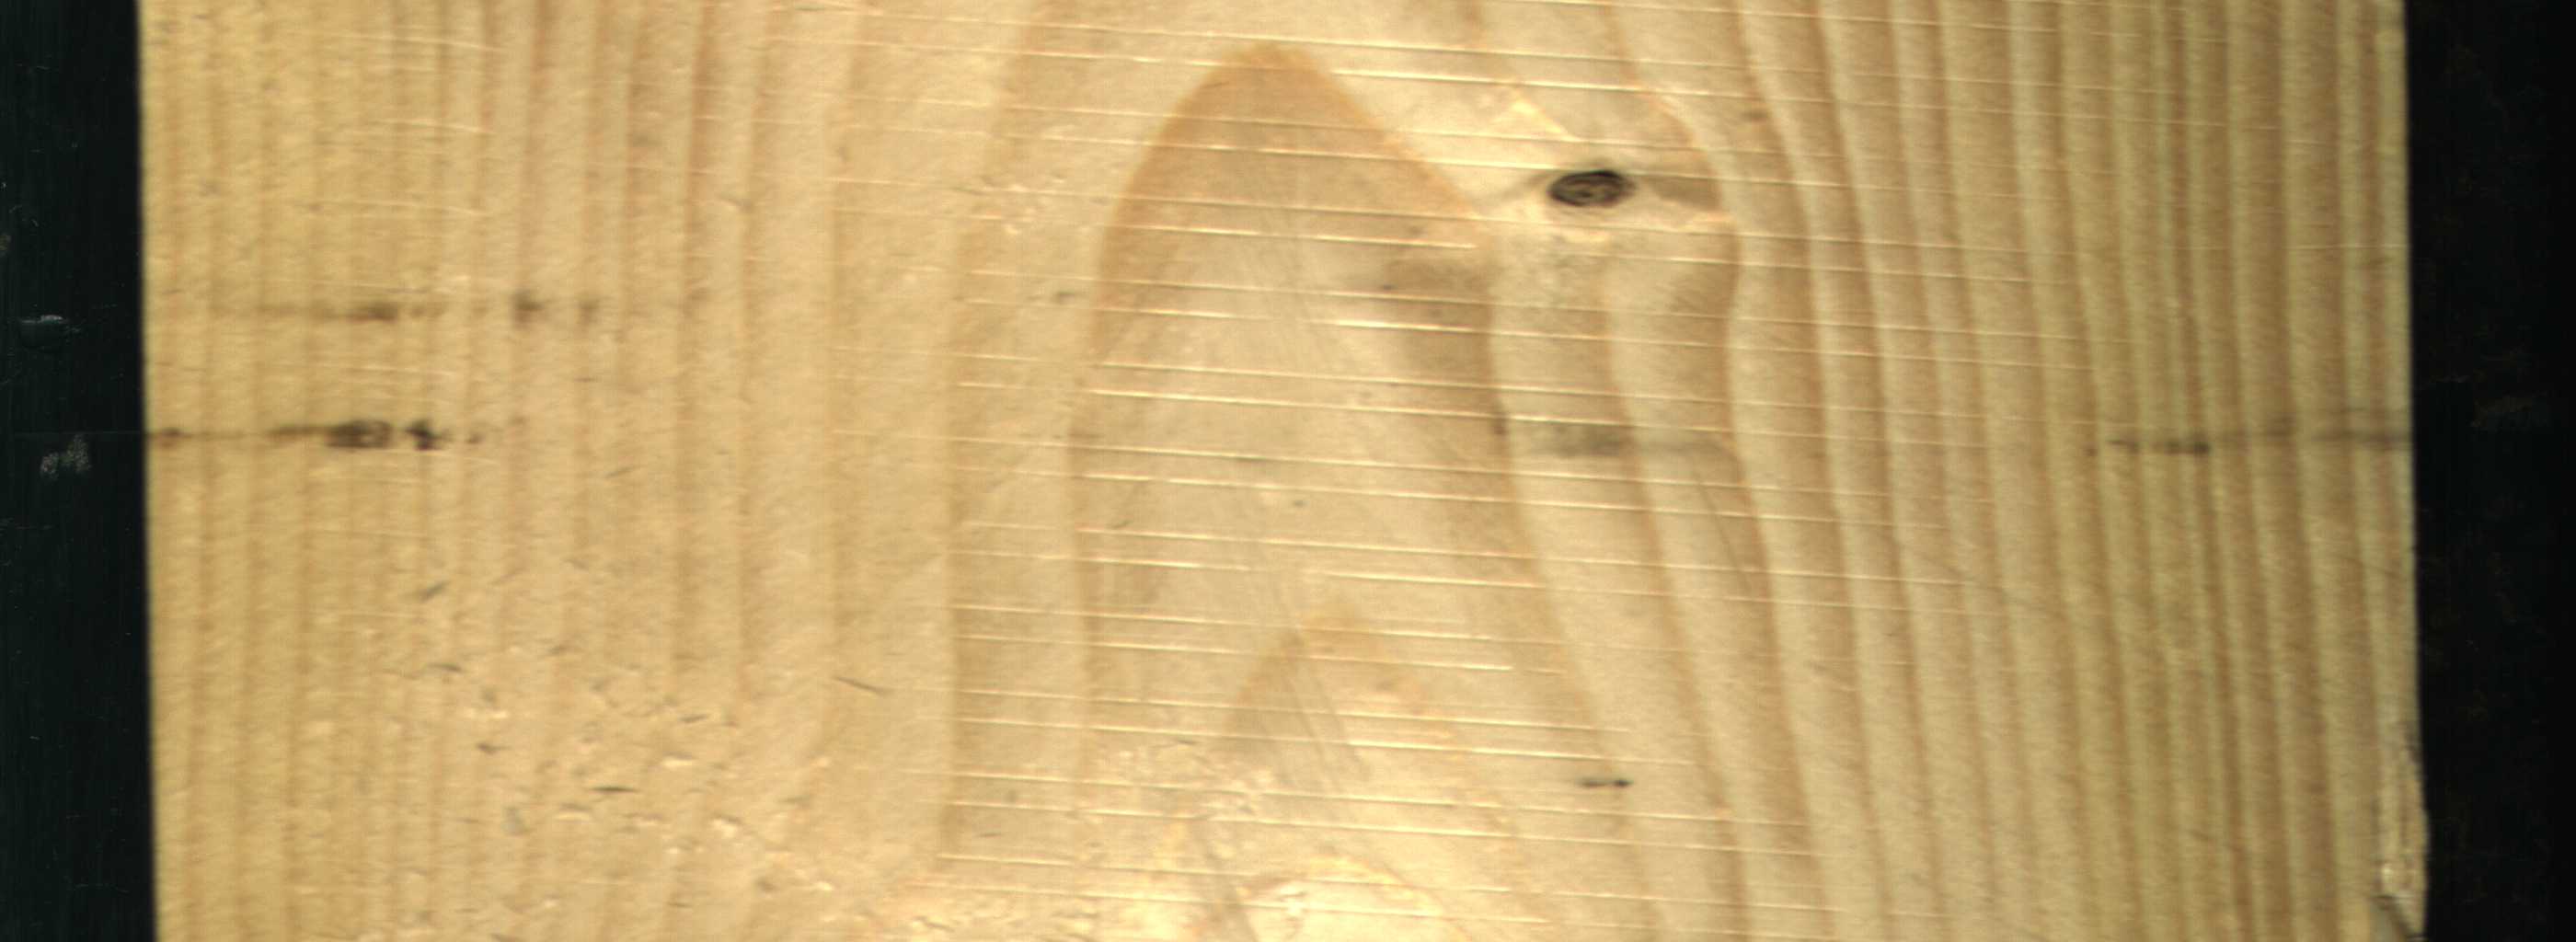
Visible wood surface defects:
Dead_Knot